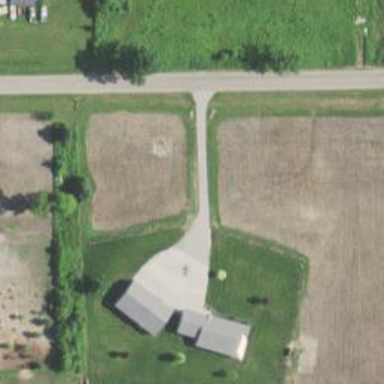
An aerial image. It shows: Driveway.